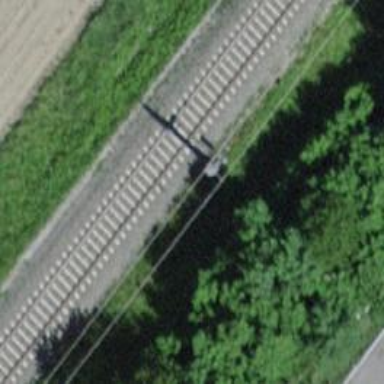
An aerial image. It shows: Railway signal.